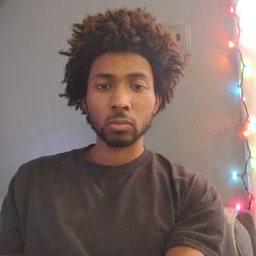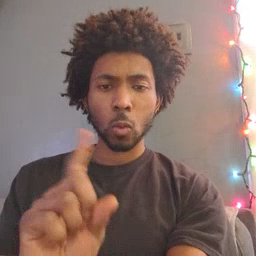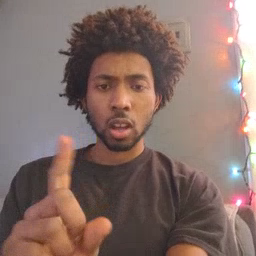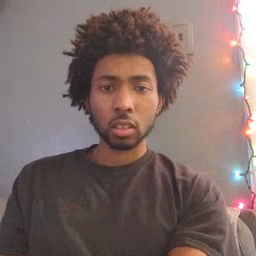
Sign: where